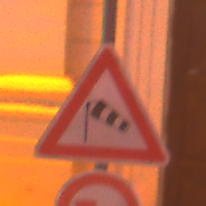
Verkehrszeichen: SeitenwindVonLinks
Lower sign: UeberholverbotKraftfahrzeuge
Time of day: Night
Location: Outdoor (Urban)
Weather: Overcast
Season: Winter
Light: Artificial